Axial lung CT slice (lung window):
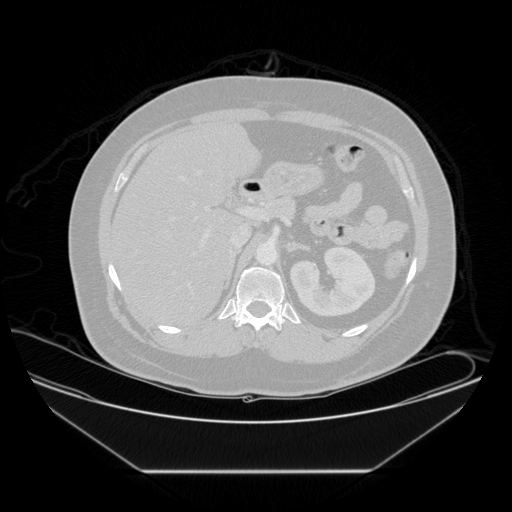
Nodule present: no